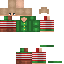
A female human skin with medium skin, wearing brown long hair dressed in a green hoodie and red pants, featuring a closed mouth.